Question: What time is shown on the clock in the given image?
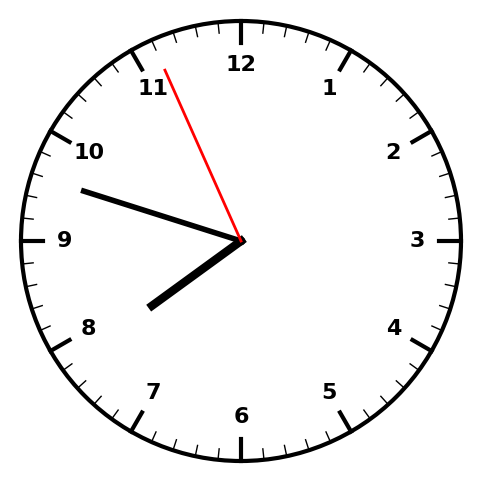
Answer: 07:47:56